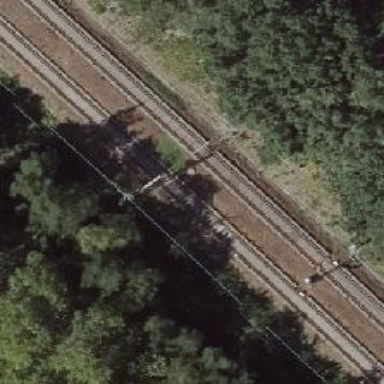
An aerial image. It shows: Railway milestone with catenary mast.